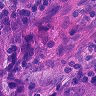
Metastatic tissue present: yes